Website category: university
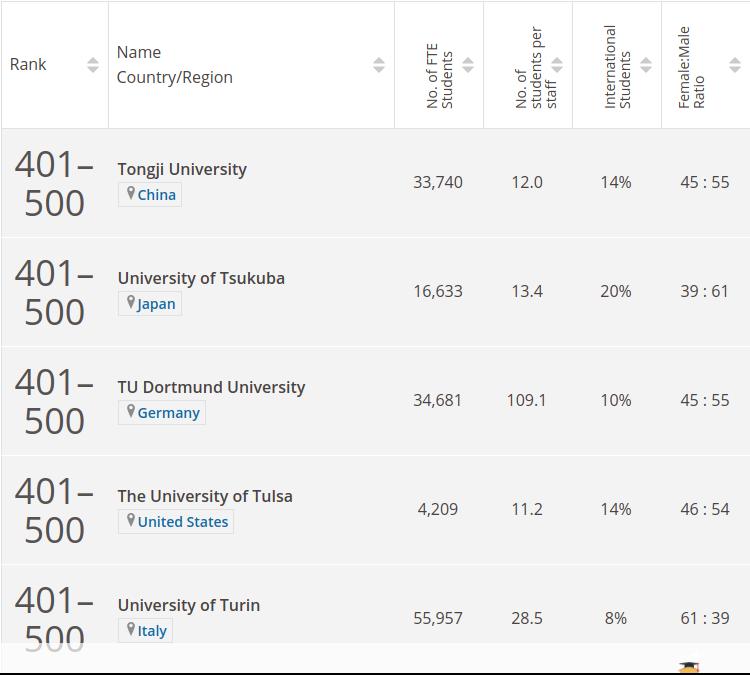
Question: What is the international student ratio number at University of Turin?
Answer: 8%

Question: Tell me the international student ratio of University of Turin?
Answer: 8%

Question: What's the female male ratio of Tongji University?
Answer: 45 : 55

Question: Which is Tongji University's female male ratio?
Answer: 45 : 55

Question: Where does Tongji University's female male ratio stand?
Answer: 45 : 55

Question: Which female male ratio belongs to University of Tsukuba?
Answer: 39 : 61

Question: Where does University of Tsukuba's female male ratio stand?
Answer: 39 : 61

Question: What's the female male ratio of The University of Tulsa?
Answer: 46 : 54

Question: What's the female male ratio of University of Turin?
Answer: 61 : 39

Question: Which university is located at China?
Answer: Tongji University

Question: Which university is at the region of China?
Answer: Tongji University

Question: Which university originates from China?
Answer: Tongji University

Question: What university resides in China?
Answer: Tongji University

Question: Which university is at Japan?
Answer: University of Tsukuba

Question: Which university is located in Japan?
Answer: University of Tsukuba

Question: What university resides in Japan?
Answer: University of Tsukuba

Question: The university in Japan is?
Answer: University of Tsukuba

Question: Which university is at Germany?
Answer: TU Dortmund University

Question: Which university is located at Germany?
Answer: TU Dortmund University

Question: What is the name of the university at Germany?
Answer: TU Dortmund University

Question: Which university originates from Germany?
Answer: TU Dortmund University

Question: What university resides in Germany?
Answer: TU Dortmund University

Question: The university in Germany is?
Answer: TU Dortmund University

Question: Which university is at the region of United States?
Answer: The University of Tulsa

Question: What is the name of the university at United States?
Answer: The University of Tulsa

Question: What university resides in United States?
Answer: The University of Tulsa

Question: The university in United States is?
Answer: The University of Tulsa

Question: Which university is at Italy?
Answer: University of Turin

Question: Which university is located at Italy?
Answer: University of Turin

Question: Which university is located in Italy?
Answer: University of Turin

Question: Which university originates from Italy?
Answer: University of Turin

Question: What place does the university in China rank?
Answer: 401500

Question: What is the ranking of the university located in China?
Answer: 401500

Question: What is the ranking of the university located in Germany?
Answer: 401500

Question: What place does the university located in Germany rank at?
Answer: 401500

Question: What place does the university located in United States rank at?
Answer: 401500

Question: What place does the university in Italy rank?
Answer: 401500

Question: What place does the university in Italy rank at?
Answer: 401500

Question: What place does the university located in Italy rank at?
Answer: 401500